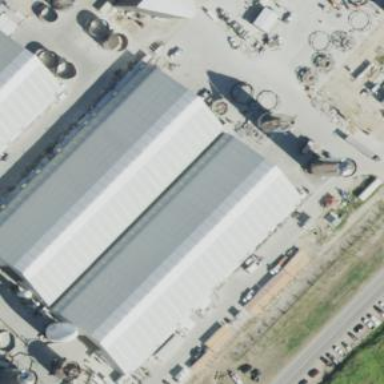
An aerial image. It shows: Industrial building with gambrel roof shape.